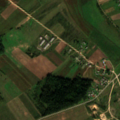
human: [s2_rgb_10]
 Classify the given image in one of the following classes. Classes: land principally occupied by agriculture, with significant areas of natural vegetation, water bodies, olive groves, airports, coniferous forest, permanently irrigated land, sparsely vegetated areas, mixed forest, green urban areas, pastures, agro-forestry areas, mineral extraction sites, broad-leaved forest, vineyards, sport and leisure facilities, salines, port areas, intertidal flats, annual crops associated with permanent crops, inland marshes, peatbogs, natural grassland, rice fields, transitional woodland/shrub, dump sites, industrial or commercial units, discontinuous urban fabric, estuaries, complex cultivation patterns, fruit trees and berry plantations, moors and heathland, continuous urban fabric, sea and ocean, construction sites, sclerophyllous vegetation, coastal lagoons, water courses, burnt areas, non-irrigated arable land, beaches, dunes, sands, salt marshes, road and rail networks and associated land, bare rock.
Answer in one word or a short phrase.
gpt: discontinuous urban fabric, non-irrigated arable land, pastures, complex cultivation patterns, broad-leaved forest